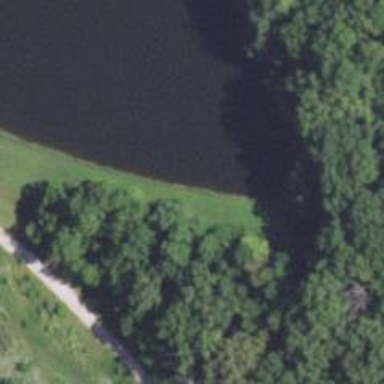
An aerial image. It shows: Reservoir.